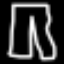
Label: pants